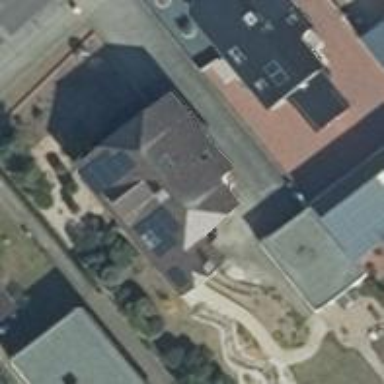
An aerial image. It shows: Building with half-hipped roof.